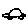
Label: car